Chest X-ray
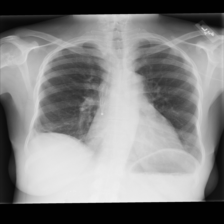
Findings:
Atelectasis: negative
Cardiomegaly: negative
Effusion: negative
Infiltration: negative
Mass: negative
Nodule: negative
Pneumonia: negative
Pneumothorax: negative
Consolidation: negative
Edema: negative
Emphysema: negative
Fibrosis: negative
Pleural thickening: negative
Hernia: negative